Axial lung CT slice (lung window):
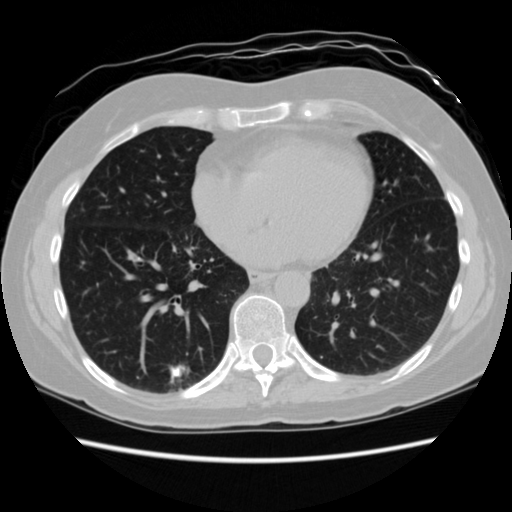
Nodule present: yes
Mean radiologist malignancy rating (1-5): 2